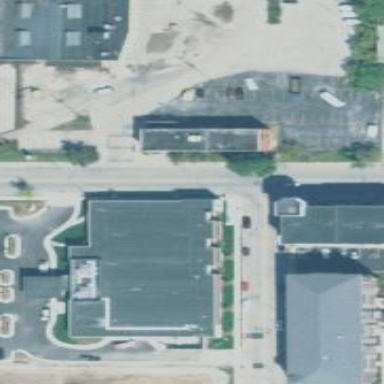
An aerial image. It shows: Clinic building offering healthcare services.